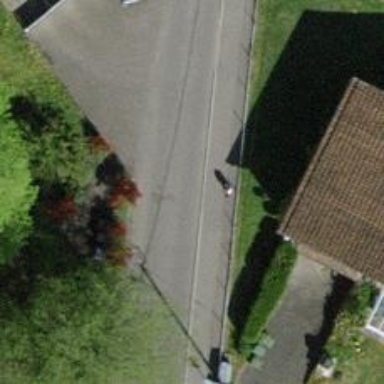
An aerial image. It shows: Smooth asphalt road in residential area.